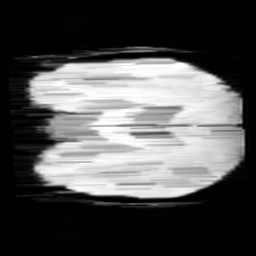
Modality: minIP
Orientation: coronal
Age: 10
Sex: female
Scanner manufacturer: siemens
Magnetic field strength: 3 T
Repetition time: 0.027 s
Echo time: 0.02 s